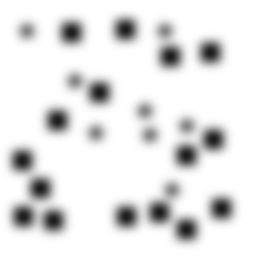
Squares: 16
Triangles: 0
Stars: 8
Total shapes: 24